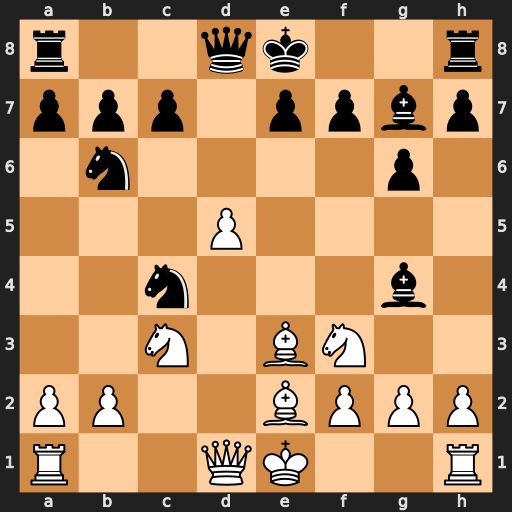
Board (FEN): r2qk2r/ppp1ppbp/1n4p1/3P4/2n3b1/2N1BN2/PP2BPPP/R2QK2R
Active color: w
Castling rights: KQkq
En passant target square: -
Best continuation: Bxc4 Bxf3 gxf3